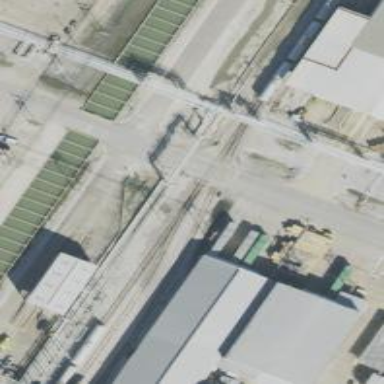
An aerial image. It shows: Railway level crossing.